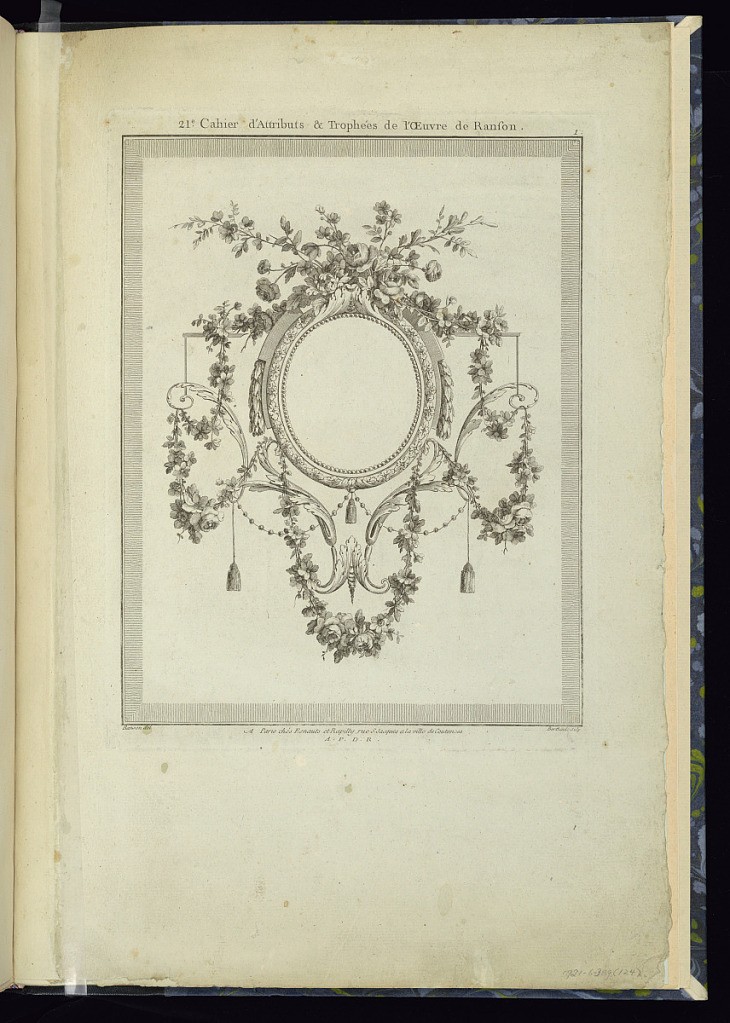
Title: Title Page
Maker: Pierre Ranson, French, 1736–1786
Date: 1778
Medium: Etching on laid paper
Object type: Print
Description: Title page and ornament design for a round medallion or frame surrounded by floral motifs, flowers, festoons of flowers, tassels, beads, scrolling acanthus leaves (rinceaux), and a rosette running pattern around the frame, with a festoon of laurel leaves. The plate is titled, numbered, and signed.